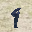
Label: 9